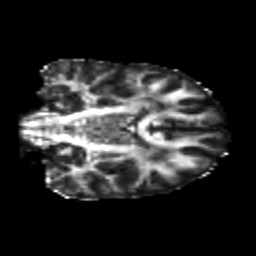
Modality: FA
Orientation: coronal
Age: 20
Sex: female
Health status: healthy
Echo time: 0.074 s